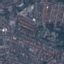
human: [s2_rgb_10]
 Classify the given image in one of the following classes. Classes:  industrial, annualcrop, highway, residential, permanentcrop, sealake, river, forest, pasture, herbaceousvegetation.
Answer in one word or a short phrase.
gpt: Residential